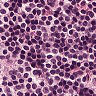
Metastatic tissue present: no